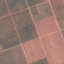
Land use / land cover class: PermanentCrop